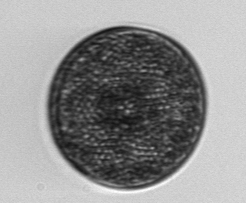
Label: Coscinodiscus